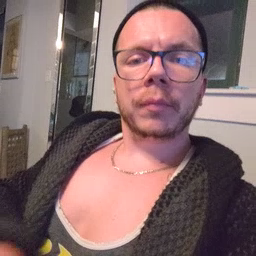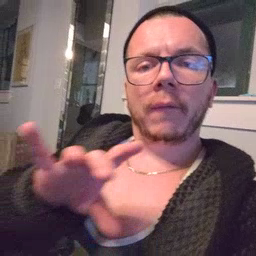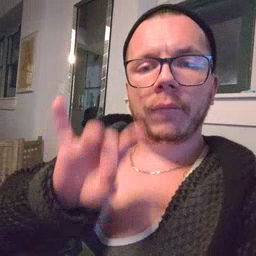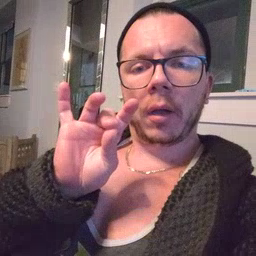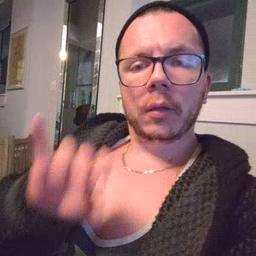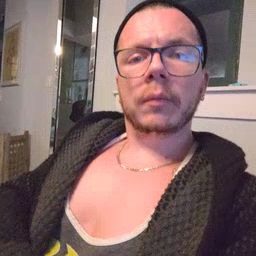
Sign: find